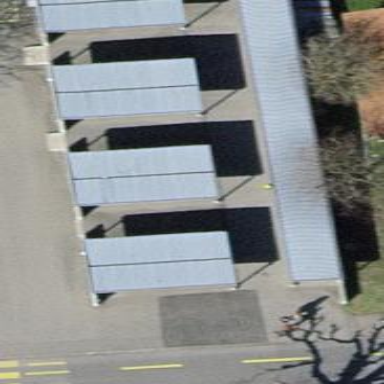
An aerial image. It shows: Bicycle parking facility.